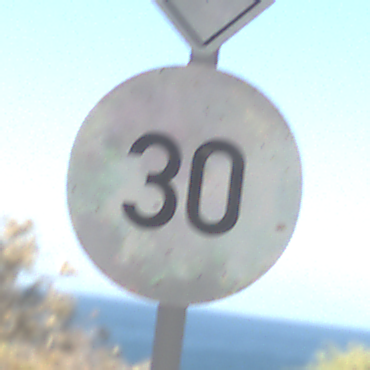
Verkehrszeichen: Geschwindigkeit30
Zusatzzeichen oben: EndeVorfahrtsstrasse
Umgebung: Outdoor, Nature
Tageszeit: MorningAfternoon
Wetter: Clear
Licht: Natural
Jahreszeit: NotSpecified
Kontrast: HighContrast